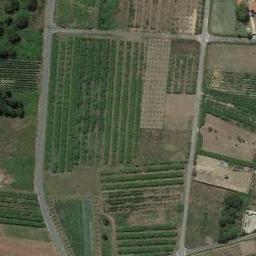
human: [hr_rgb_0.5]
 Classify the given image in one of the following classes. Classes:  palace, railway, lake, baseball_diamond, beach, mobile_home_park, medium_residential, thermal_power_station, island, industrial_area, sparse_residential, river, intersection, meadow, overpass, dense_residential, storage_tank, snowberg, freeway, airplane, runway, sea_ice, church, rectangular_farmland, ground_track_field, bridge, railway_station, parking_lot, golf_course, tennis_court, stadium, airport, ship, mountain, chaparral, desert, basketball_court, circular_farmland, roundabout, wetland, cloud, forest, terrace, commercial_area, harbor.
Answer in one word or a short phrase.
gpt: terrace